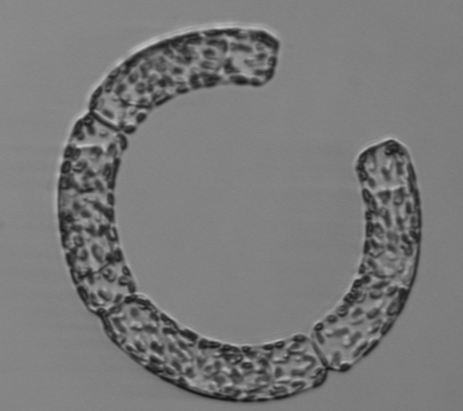
Label: Guinardia_striata